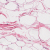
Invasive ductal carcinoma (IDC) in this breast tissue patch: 0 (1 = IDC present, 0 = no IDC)